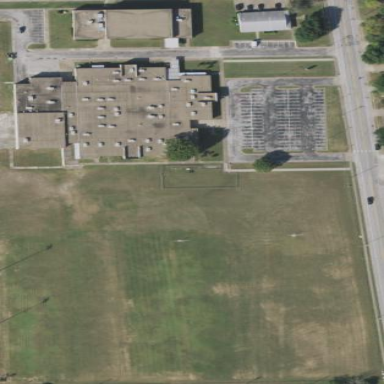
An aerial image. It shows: School.